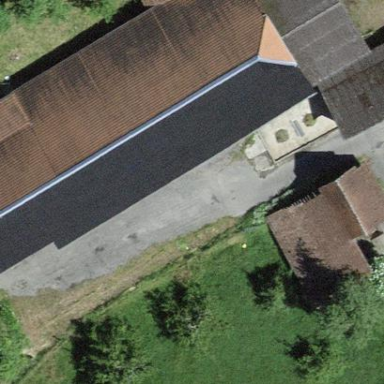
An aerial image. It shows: Farm building.